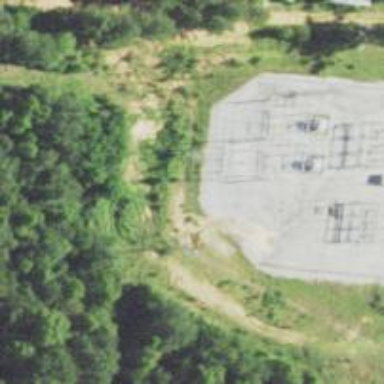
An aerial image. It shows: Power pole.